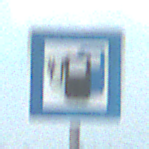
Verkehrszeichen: LadestationFuerElektrofahrzeuge
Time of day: MorningAfternoon
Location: Outdoor (Nature)
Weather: PartlyCloudy
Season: NotSpecified
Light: Natural